Interaction volume radius: 10 \u00c5
Interaction volume height: 30 \u00c5
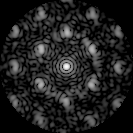
Disorder parameter: 0.4827